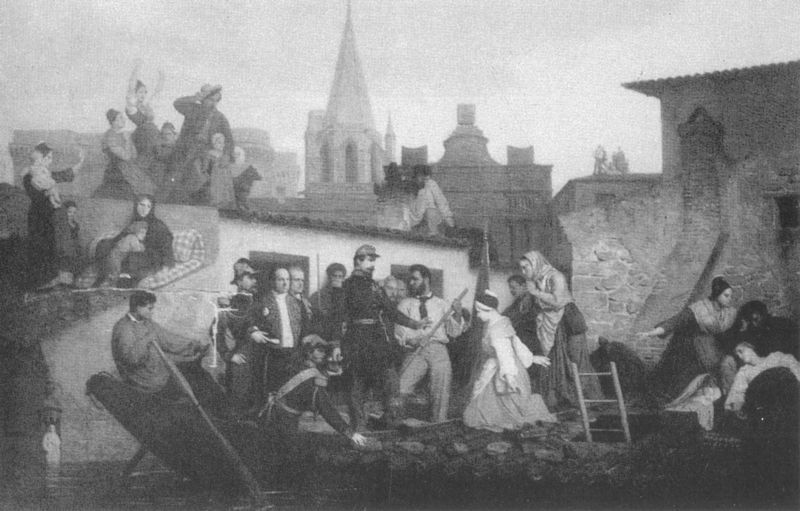
Titel: Visite de S.M. l'Empereur aux ouvriers ardoisiers d'Angers, pendant l'inondation de 1856, Besuch des Kaisers bei den Schieferbrucharbeitern von Angers während der Überschwemmung von 1856
Künstler: Alexandre Antigna
Standort: Angers
Institution: Musée des Beaux-Arts
Schlagwörter: himmel, mann, schatten, wasser, weiß, wolken, fluss, frauen, kirchturm, menschen, mädchen, sitzen, stadt, ufer, fenster, frankreich, frau, grau, kleid, kleider, licht, männer, schwarz, säulen, tür, zeichnung, dach, gebäude, gürtel, haus, hund, leute, schleife, tanz, mütze, wand, halten, stein, steine, bild, öl, horizont, häuser, kanal, kirche, hochwasser, gewand, realismus, decke, kind, publikum, boot, kahn, kinder, paddel, ruder, schornstein, turm, turmspitze, schärpe, schiff, liegen, fassade, italien, venedig, hosen, rede, dorf, dächer, mauer, ziegel, graphik, ausflug, romantik, flut, leiter, not, architecture, chair, church, conflict, crowd, fight, hat, kaiser, men, military, people, soldaten, soldier, soldiers, stool, white, window, women, black, dress, figures, gray, grey, group, old, painting, sit, talking, wall, woman, krawatte, ruderer, bettdecke, blanket, pattern, picture, print, knie, matratze, flucht, foto, fotografie, krank, abschied, mauerwerk, schwarz weiß, polizei, polizist, revolution, uniform, uniformen, waffen, knien, soldat, helm, offizier, beten, fürst, ankündigung, stadttor, besuch, putz, hilfe, fighting, man, sky, stone, reise, empfang, boat, building, house, peasant, ship, shore, water, houses, roof, roofs, tower, village, death, fingerzeig, child, stand, suit, überschwemmung, river, salutieren, drawing, madonna, black and white, shawl, verschleiert, castle, cap, realism, army, dog, hats, monochrome, sketch, battle, beard, familien, üfer, ladder, statue, boats, dead, rescue, retten, rettung, tie, matte, children, bridge, town, nürnberg, quatsch, drapery, peasants, person, dachluke, mütter, triumphbogen, city, human, waving, winken, grüßen, stochern, theater, walls, brick, buildings, opera, terrace, staken, bott, gondel, obdachlos, pencil, harbor, heiligenfigur, war, canoe, home, pond, fire, warrior, ill, rudere, figure, soldate, flüchtlinge, play, canvas, paint, chimneys, spire, steeple, escape, rettungsboot, work, kids, guard, pointing, überlebende, humans, hinweisen, kirchenfassade, row, nichts, kneeling, stick, kid, trepper, poor, matraze, waiting, soilders, photograph, sthen, napoleon iii, provinz, mane, einsteigen, europe, civil war, steuermann, weapon, middle age, gun, guns, dachplatten, tile, dying, labor, baldachun, dachfenser, dachöffung, meinungen, napoleon iii., second empire, sitzn, vorbeifahrt, zeigeduktus, general, infant, skyline, execution, white and black, return, rowing, boar, dock, canal, oar, pier, curch, sick, birth, raft, punt, 19th century, s, bulding, oars, matress, svchiff, balck, flood, epaulettes, kranken, navy, paddle, assembly, f, solider, protection, matrass, kneelikng, rudermann, canel, zweites kaiserreich, ermenschen, rooftop, pallet, revolutionary, oh lawd jesus, stone wall, solderis, soldier ladeder, old times, retuung, civilians, gondala, mayor, roofline, sprie, ore, cv, wer, adsf, zxcv, confedderate, büttel, cherch, metress